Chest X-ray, PA view. Patient: 73 years old, sex M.
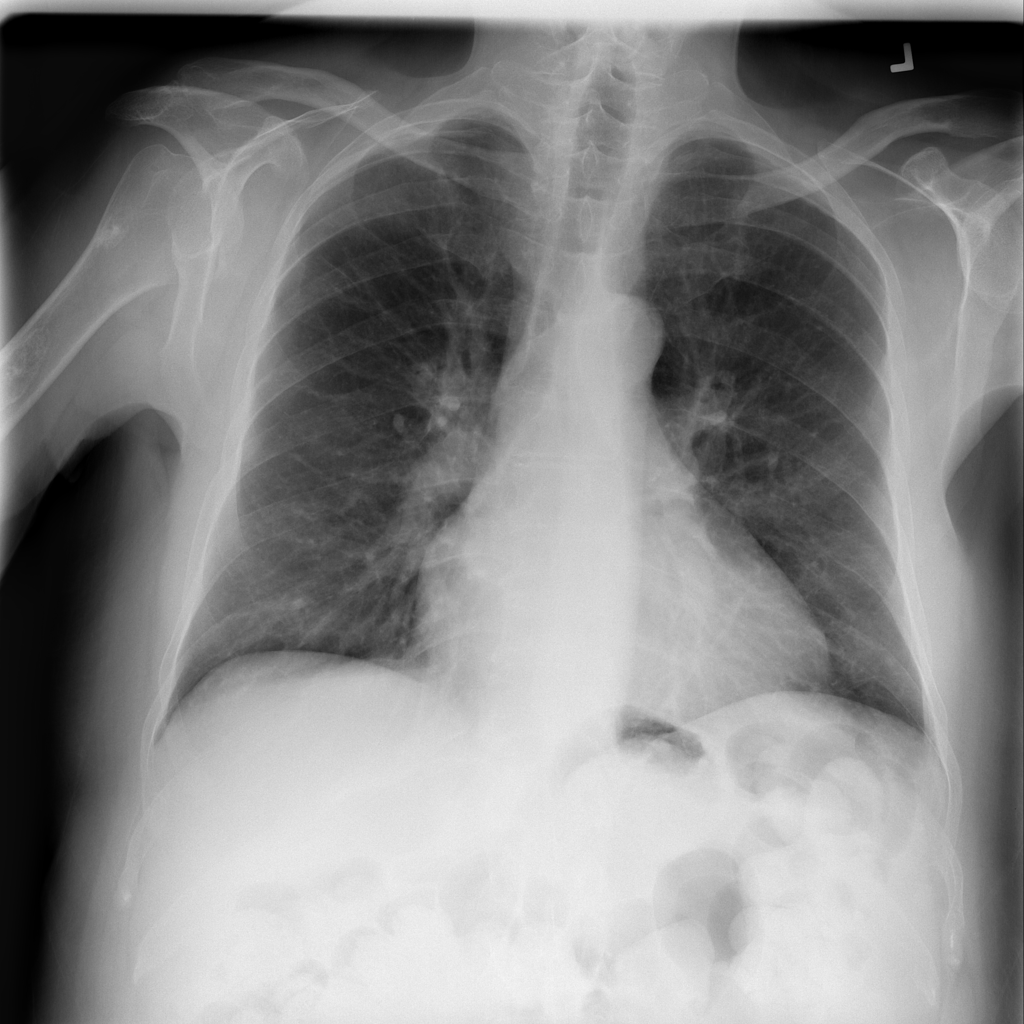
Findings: Atelectasis